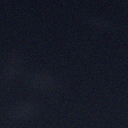
Screen state: off